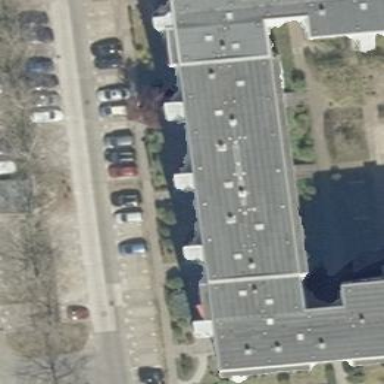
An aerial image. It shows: Apartment building with flat roof.